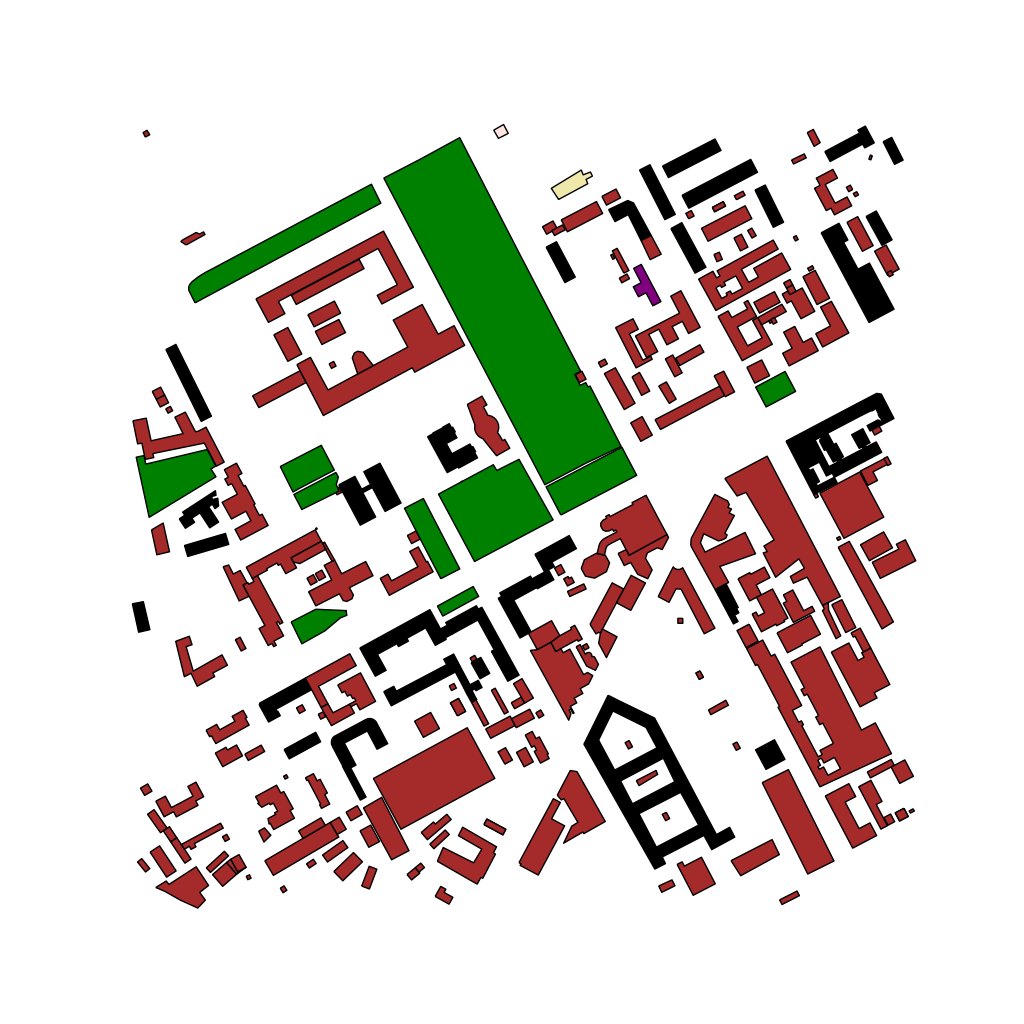
Tags: overhead vector_map, business, industrial, recreation, residential, special, historical, modern, soviet, high_rise, individual_rise, low_rise, medium_rise, density_1, Building, Cafe, Facility, Gas, Kinder, Park, Ythsport, 1.0 km²